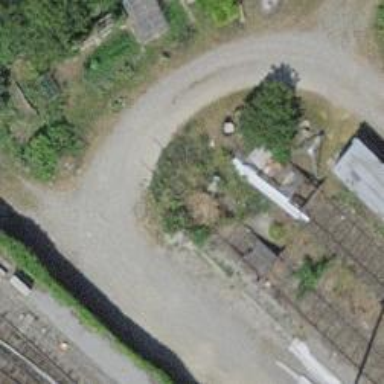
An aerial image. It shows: Railway siding for service.